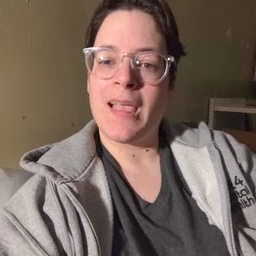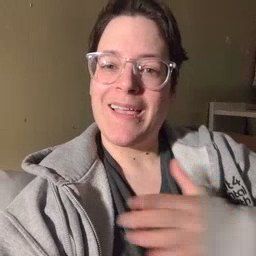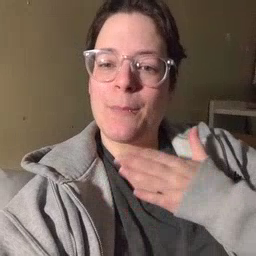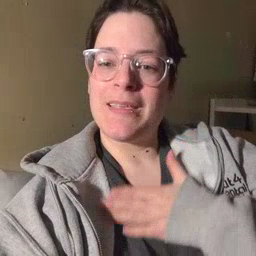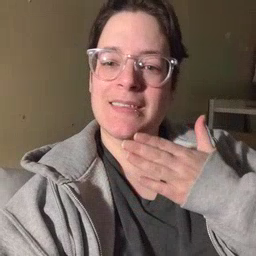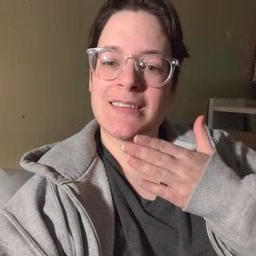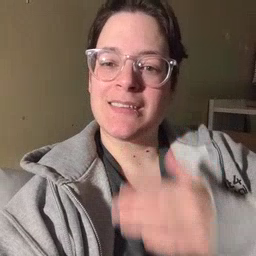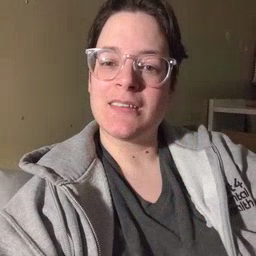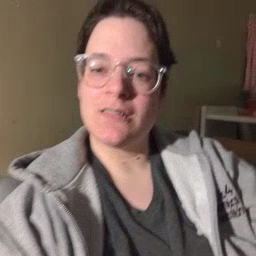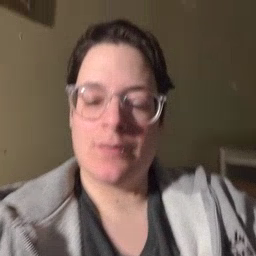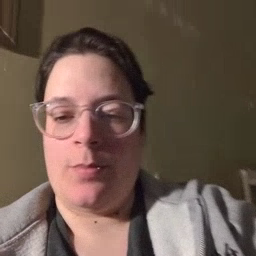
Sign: happy